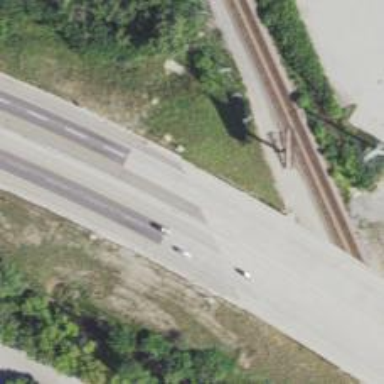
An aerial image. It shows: Bridge over motorway.